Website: bh-photo
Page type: delivery-shipping
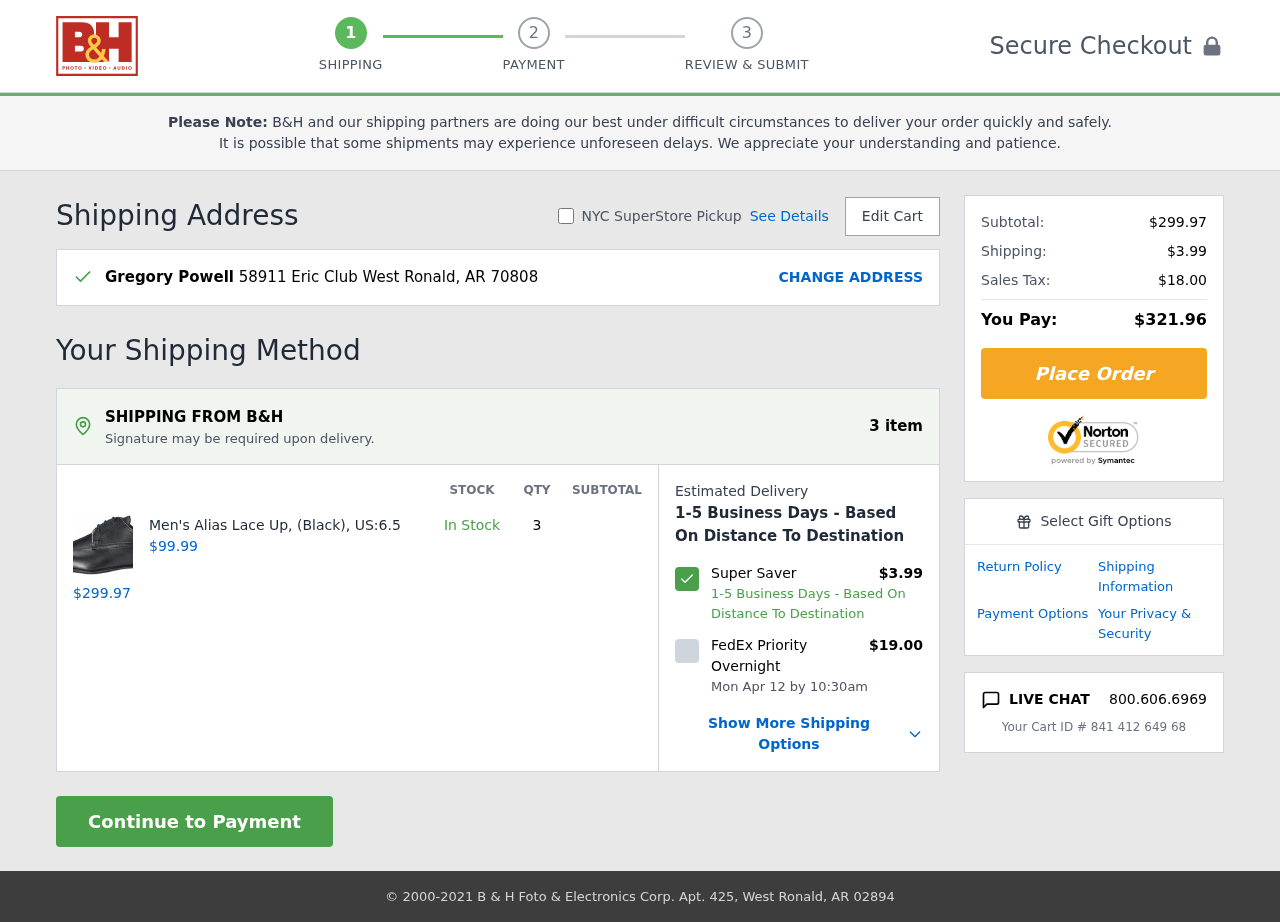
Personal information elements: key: PII_FULLNAME
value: Gregory Powell
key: PII_STREET
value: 58911 Eric Club
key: PII_CITY_STATE_ZIP
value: West Ronald, AR 70808
Product elements: key: PRODUCT1_NAME
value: Men's Alias Lace Up, (Black), US:6.5
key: PRODUCT1_PRICE
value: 99.99
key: PRODUCT1_QUANTITY
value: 3
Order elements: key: ORDER_NUM_ITEMS
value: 3 item
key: ORDER_SUBTOTAL2
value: $299.97
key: ORDER_SHIPPING_COST
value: $3.99
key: ORDER_DELIVERY_DATE
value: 1-5 Business Days - Based On Distance To Destination
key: ORDER_SUBTOTAL
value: $299.97
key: ORDER_SHIPPING_COST2
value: $3.99
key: ORDER_TAX
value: $18.00
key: ORDER_TOTAL
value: $321.96
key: ORDER_CART_ID
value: Your Cart ID # 841 412 649 68